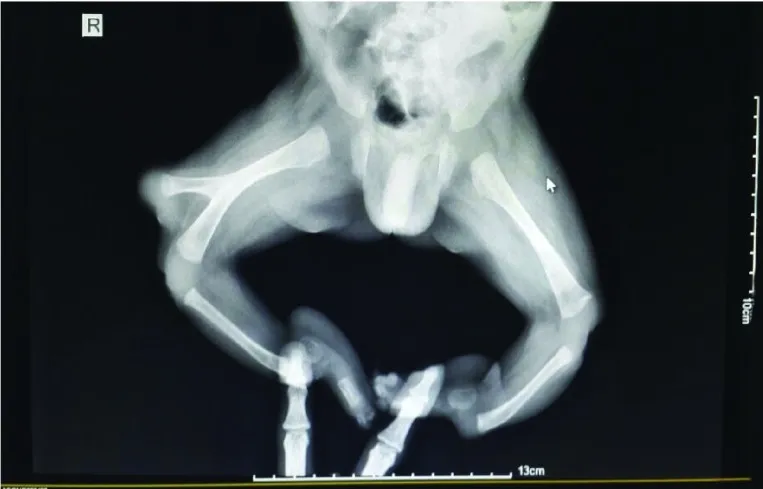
X-ray showing bifid femur with fibular agenesis.
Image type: radiology (x_ray)